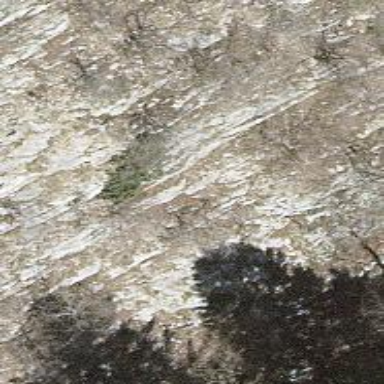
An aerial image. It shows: Landscape dominated by bare rock.